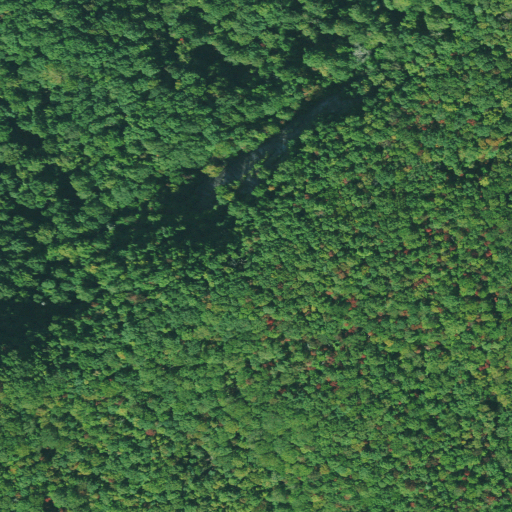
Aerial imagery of mountain in South Carolina named Roundtop Mountain containing mixed forest, deciduous forest, and evergreen forest